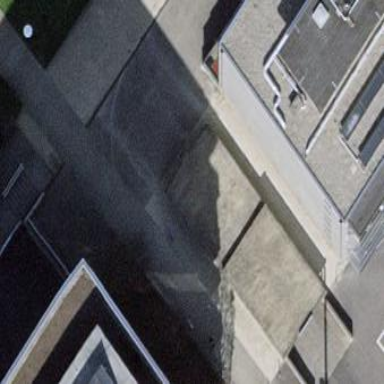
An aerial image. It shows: View of roof of building.